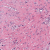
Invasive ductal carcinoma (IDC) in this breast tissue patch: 0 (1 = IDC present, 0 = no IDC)